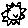
Label: sun